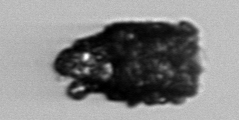
Label: Tintinnopsis